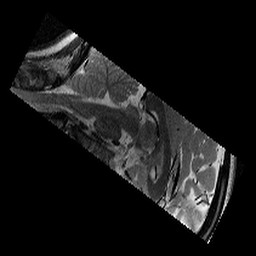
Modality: T2w
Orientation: sagittal
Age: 11
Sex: female
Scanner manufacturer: siemens
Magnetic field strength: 3 T
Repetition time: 9.23 s
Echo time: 0.067 s